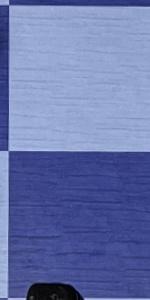
Label: Empty